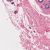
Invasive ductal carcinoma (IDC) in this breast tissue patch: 0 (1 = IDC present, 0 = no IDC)